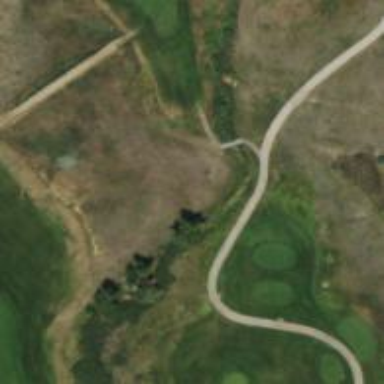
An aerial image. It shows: Service road used as golf cart path.